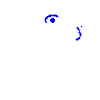
Particle: kaon